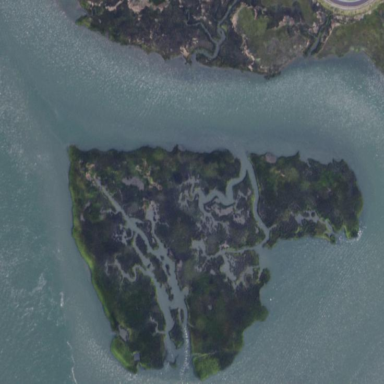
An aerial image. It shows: Islet along the coastline.